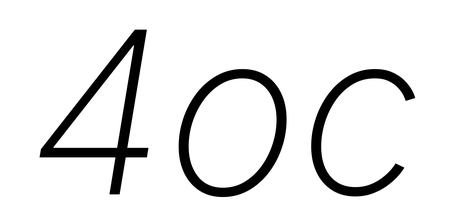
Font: Inter-Italic_ExtraLight_Italic